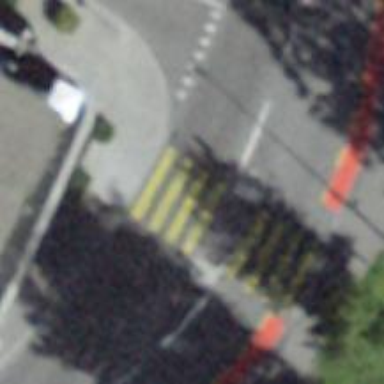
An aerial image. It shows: Zebra crossing on the road.